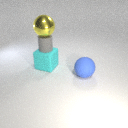
large yellow metal sphere above small gray rubber cylinder